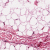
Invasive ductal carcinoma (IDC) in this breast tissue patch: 0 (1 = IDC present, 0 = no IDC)